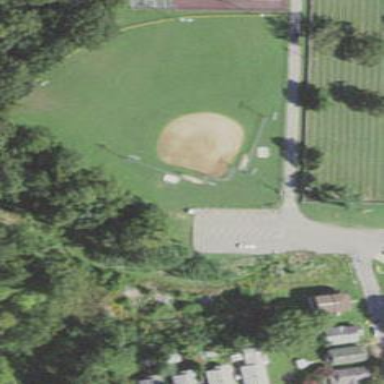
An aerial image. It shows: Baseball pitch for leisure land activities.